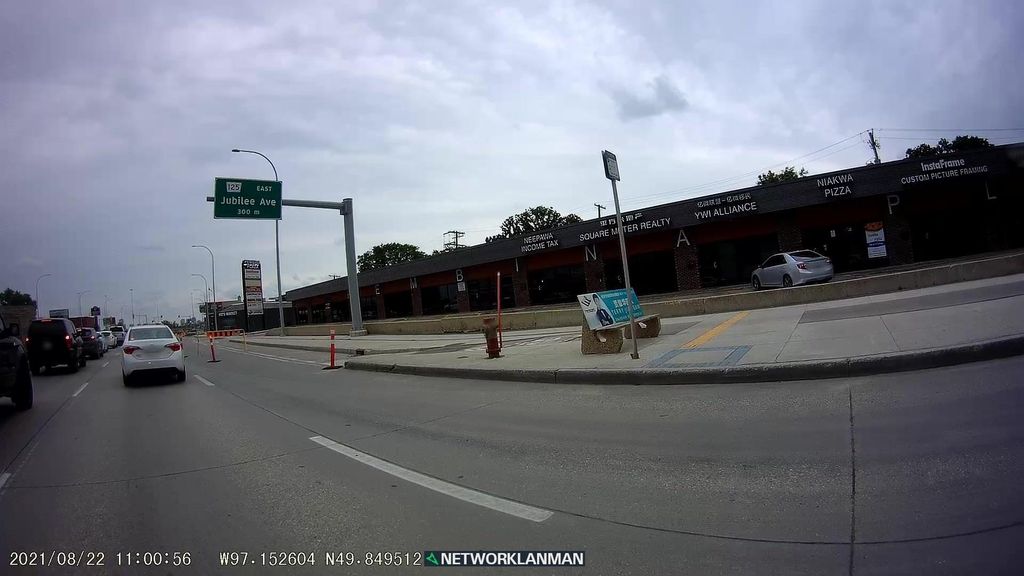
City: winnipeg